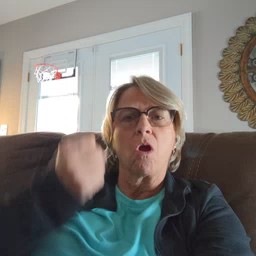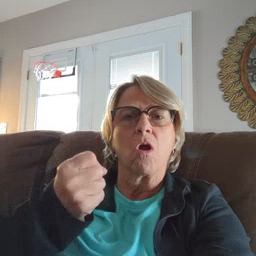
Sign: car